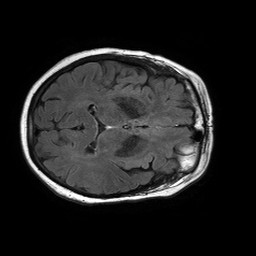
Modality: FLAIR
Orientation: axial
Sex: female
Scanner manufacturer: philips
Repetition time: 11 s
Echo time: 0.125 s